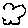
Label: cloud